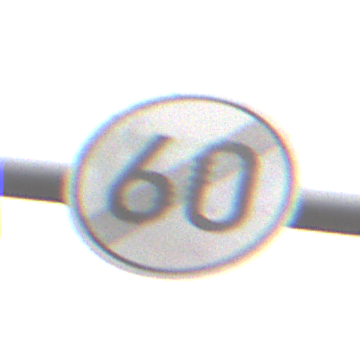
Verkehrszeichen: EndeGeschwindigkeit60
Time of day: MorningAfternoon
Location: Outdoor (Nature)
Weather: Overcast
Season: NotSpecified
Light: Natural